Field crop: tomato
Growth stage: 1
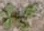
Species: portulaca